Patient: sex M, age 42
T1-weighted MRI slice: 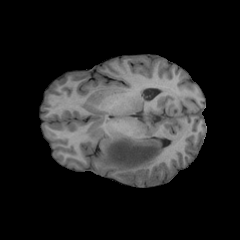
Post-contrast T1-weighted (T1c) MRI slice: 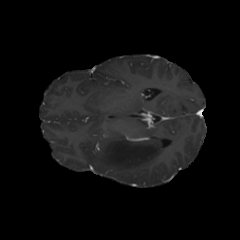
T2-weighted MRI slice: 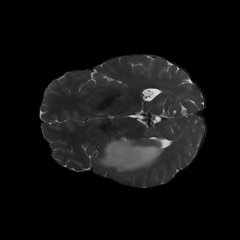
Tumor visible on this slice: yes
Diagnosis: Astrocytoma, IDH-mutant
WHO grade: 2